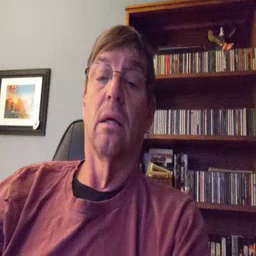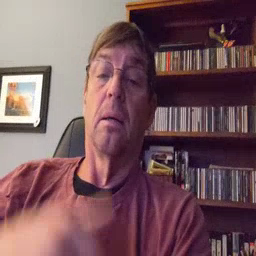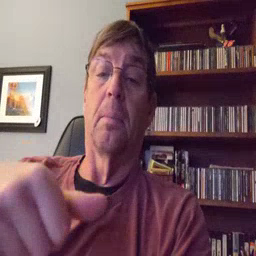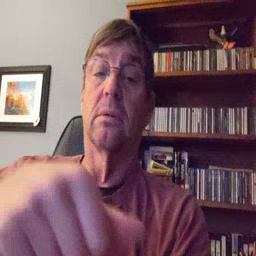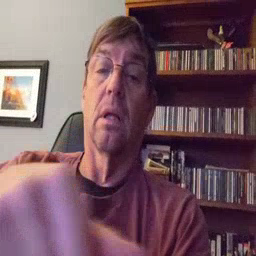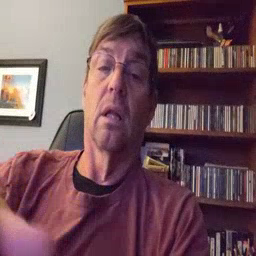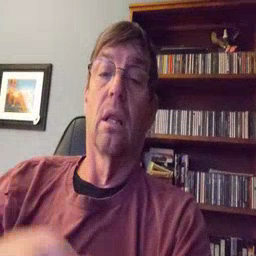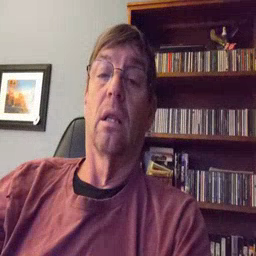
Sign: puzzle